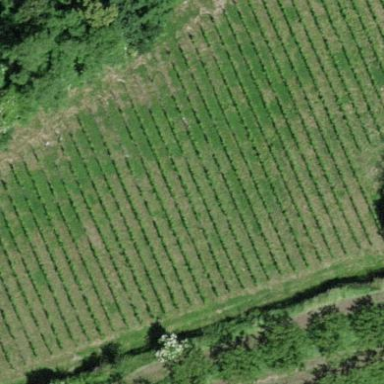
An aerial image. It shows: Vineyard with grape crops.